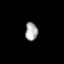
Tissue: prostate
Cell type: NK cells
Senescence score: 0.1972
Nuclear area (px): 220
Mean DAPI intensity: 168.941